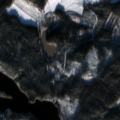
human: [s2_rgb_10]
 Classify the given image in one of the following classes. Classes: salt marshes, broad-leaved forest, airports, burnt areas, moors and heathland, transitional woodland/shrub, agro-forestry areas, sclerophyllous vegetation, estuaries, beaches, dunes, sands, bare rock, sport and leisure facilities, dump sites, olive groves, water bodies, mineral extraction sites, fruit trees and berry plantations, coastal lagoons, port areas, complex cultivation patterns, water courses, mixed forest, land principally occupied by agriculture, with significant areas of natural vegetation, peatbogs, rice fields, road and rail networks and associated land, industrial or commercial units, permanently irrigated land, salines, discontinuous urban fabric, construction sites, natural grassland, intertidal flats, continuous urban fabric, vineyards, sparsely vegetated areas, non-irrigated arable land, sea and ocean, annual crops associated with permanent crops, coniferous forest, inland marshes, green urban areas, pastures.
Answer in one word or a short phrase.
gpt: land principally occupied by agriculture, with significant areas of natural vegetation, coniferous forest, mixed forest, transitional woodland/shrub, water bodies